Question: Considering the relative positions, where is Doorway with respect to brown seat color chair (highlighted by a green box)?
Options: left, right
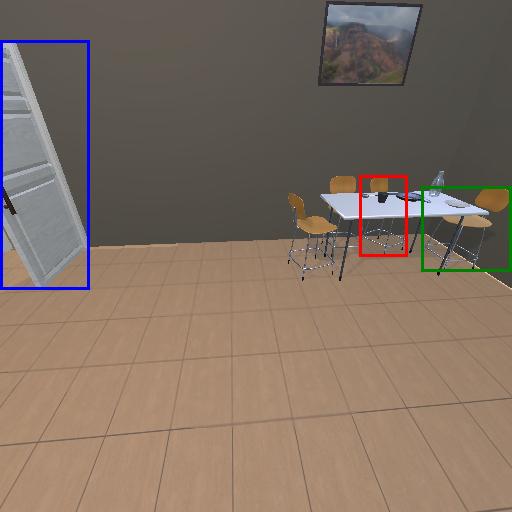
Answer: left